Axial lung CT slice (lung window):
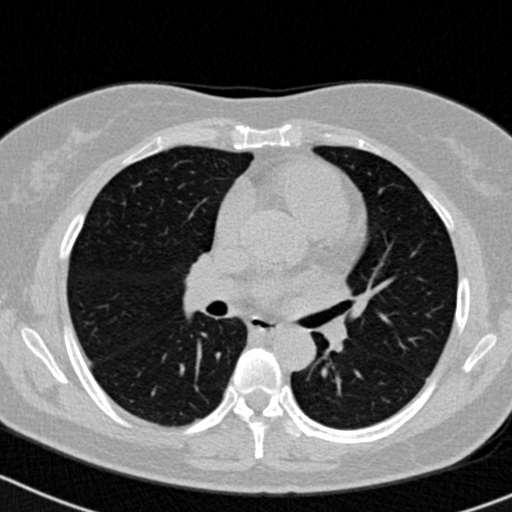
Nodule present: no